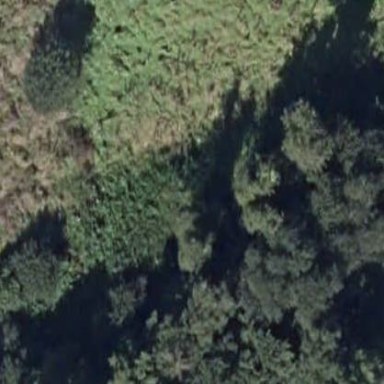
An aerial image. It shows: Mixed forest with various types of leaves.